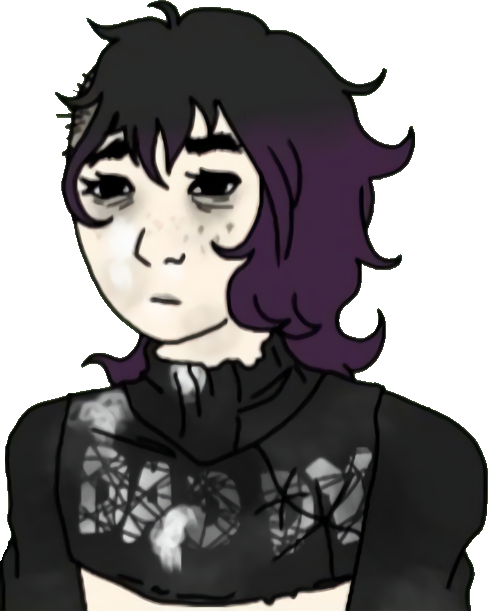
Label: 5_Doomer_Girl